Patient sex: F
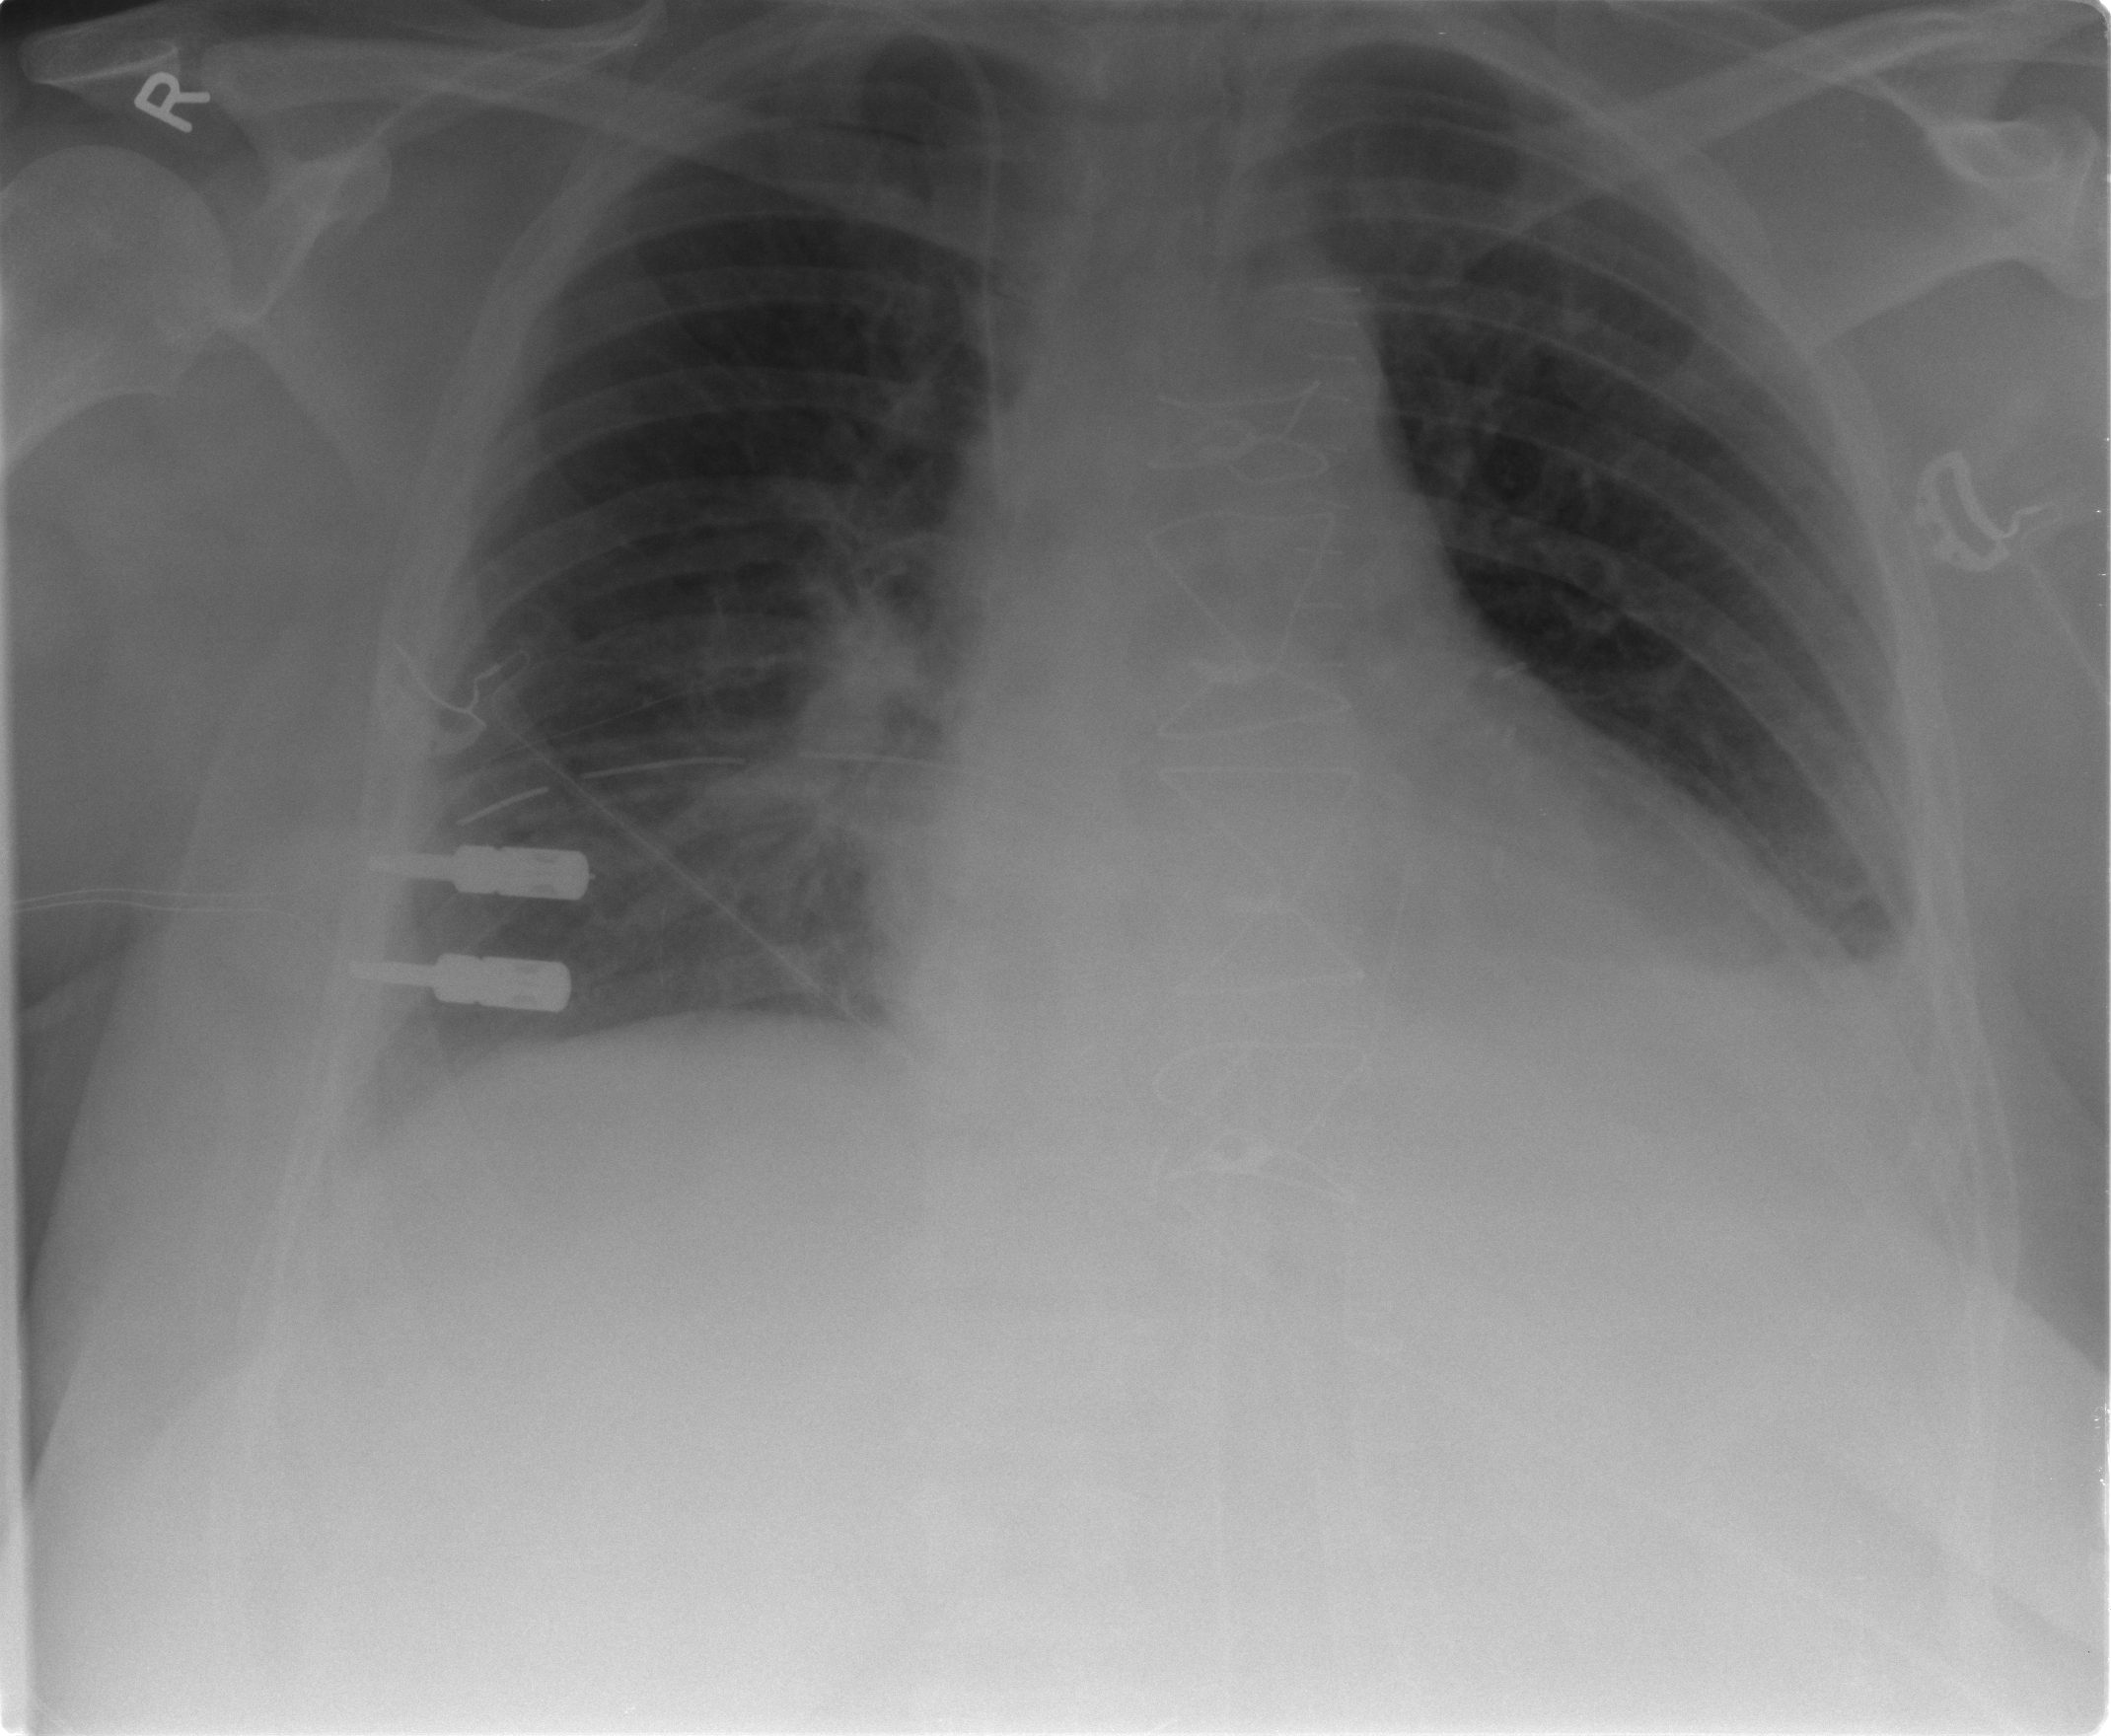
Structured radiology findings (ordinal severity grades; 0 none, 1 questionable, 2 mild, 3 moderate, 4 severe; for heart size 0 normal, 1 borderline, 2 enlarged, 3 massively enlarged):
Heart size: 2
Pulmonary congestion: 2
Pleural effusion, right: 0
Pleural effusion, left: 2
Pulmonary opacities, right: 2
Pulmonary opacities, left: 0
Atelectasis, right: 2
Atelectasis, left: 2